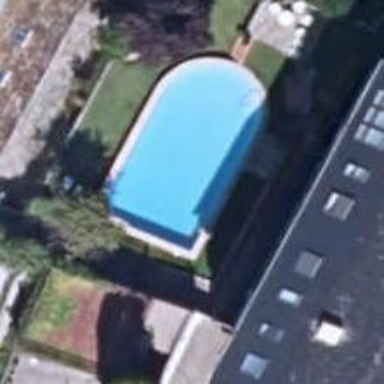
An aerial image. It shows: Swimming pool located in leisure land.